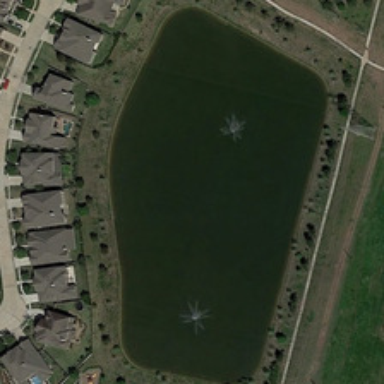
Many gray buildings are near an almost rectangular pond .